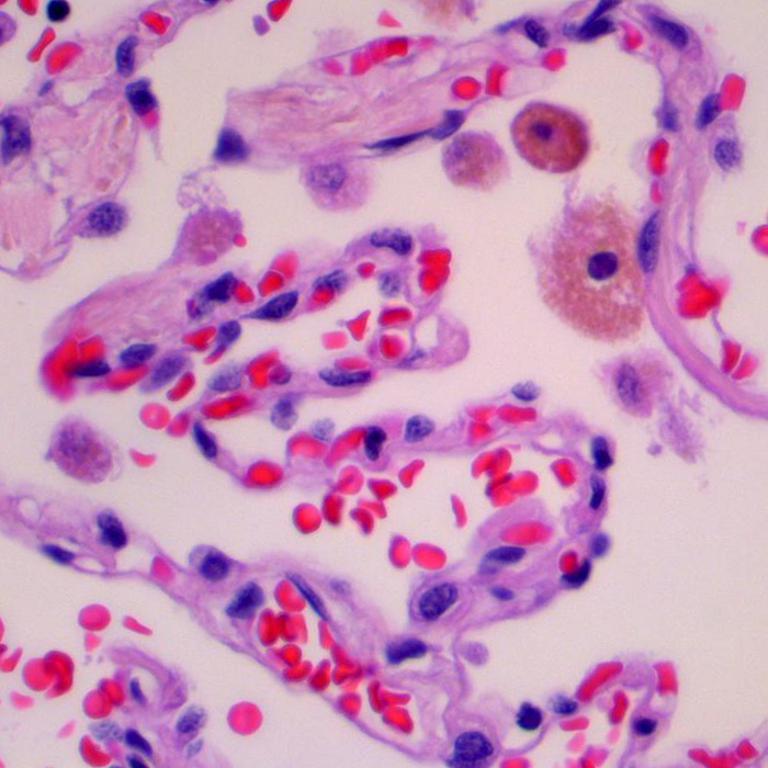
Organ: lung
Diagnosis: benign